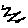
Label: zigzag